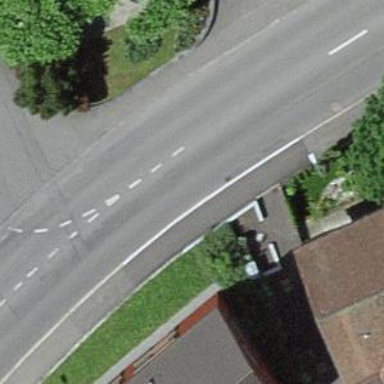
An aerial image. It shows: Tertiary road.